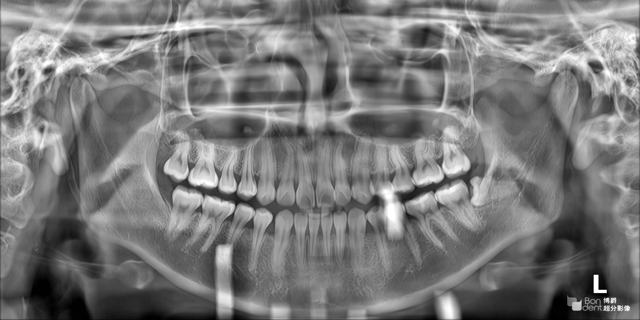
adult